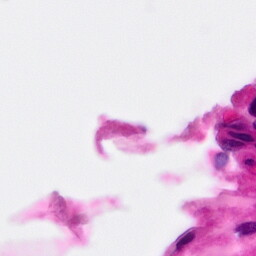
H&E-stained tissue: Pancreatic